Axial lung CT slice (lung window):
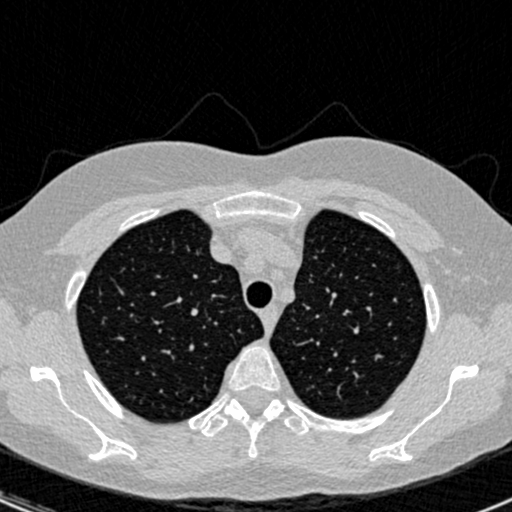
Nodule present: no